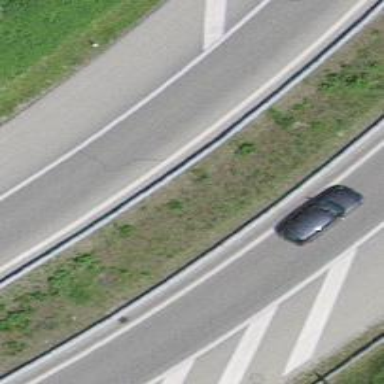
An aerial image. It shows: Guard rail as barrier.